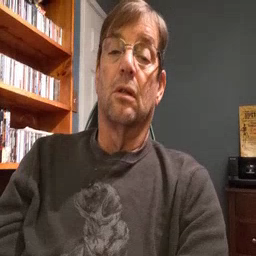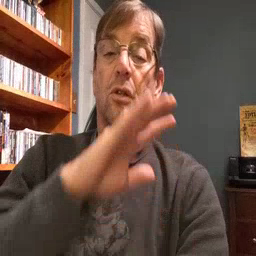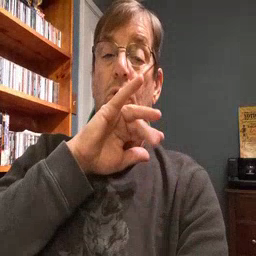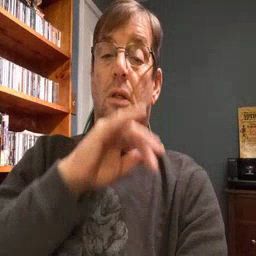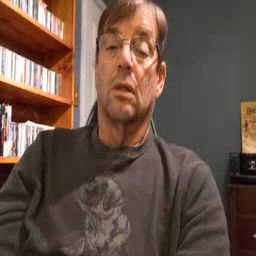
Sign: dirty